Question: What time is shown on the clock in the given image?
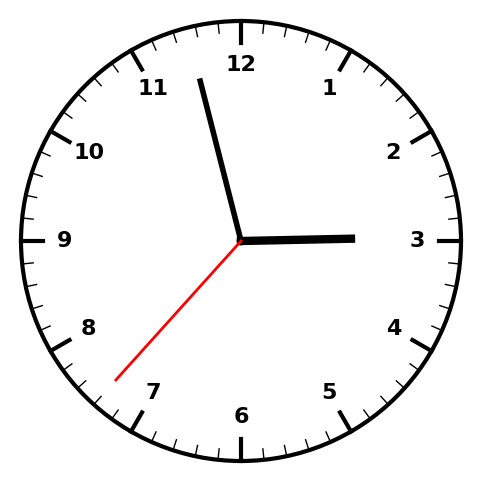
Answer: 02:57:37